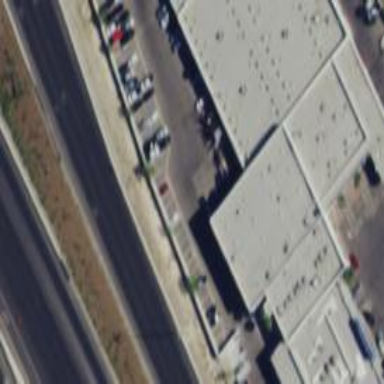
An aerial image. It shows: Building housing car shop.